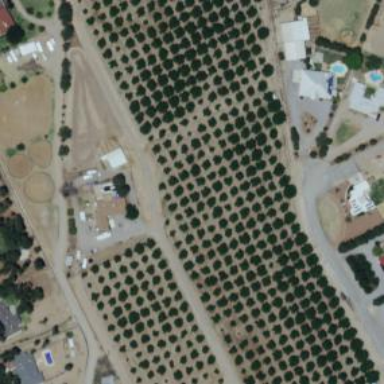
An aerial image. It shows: Orchard.